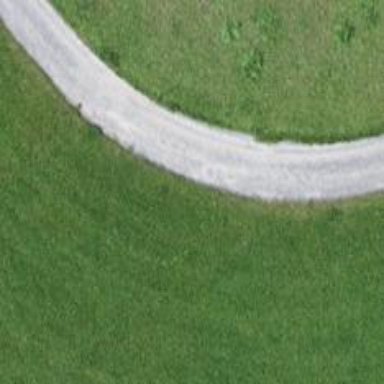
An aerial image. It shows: Service road with fine gravel surface.